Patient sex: M
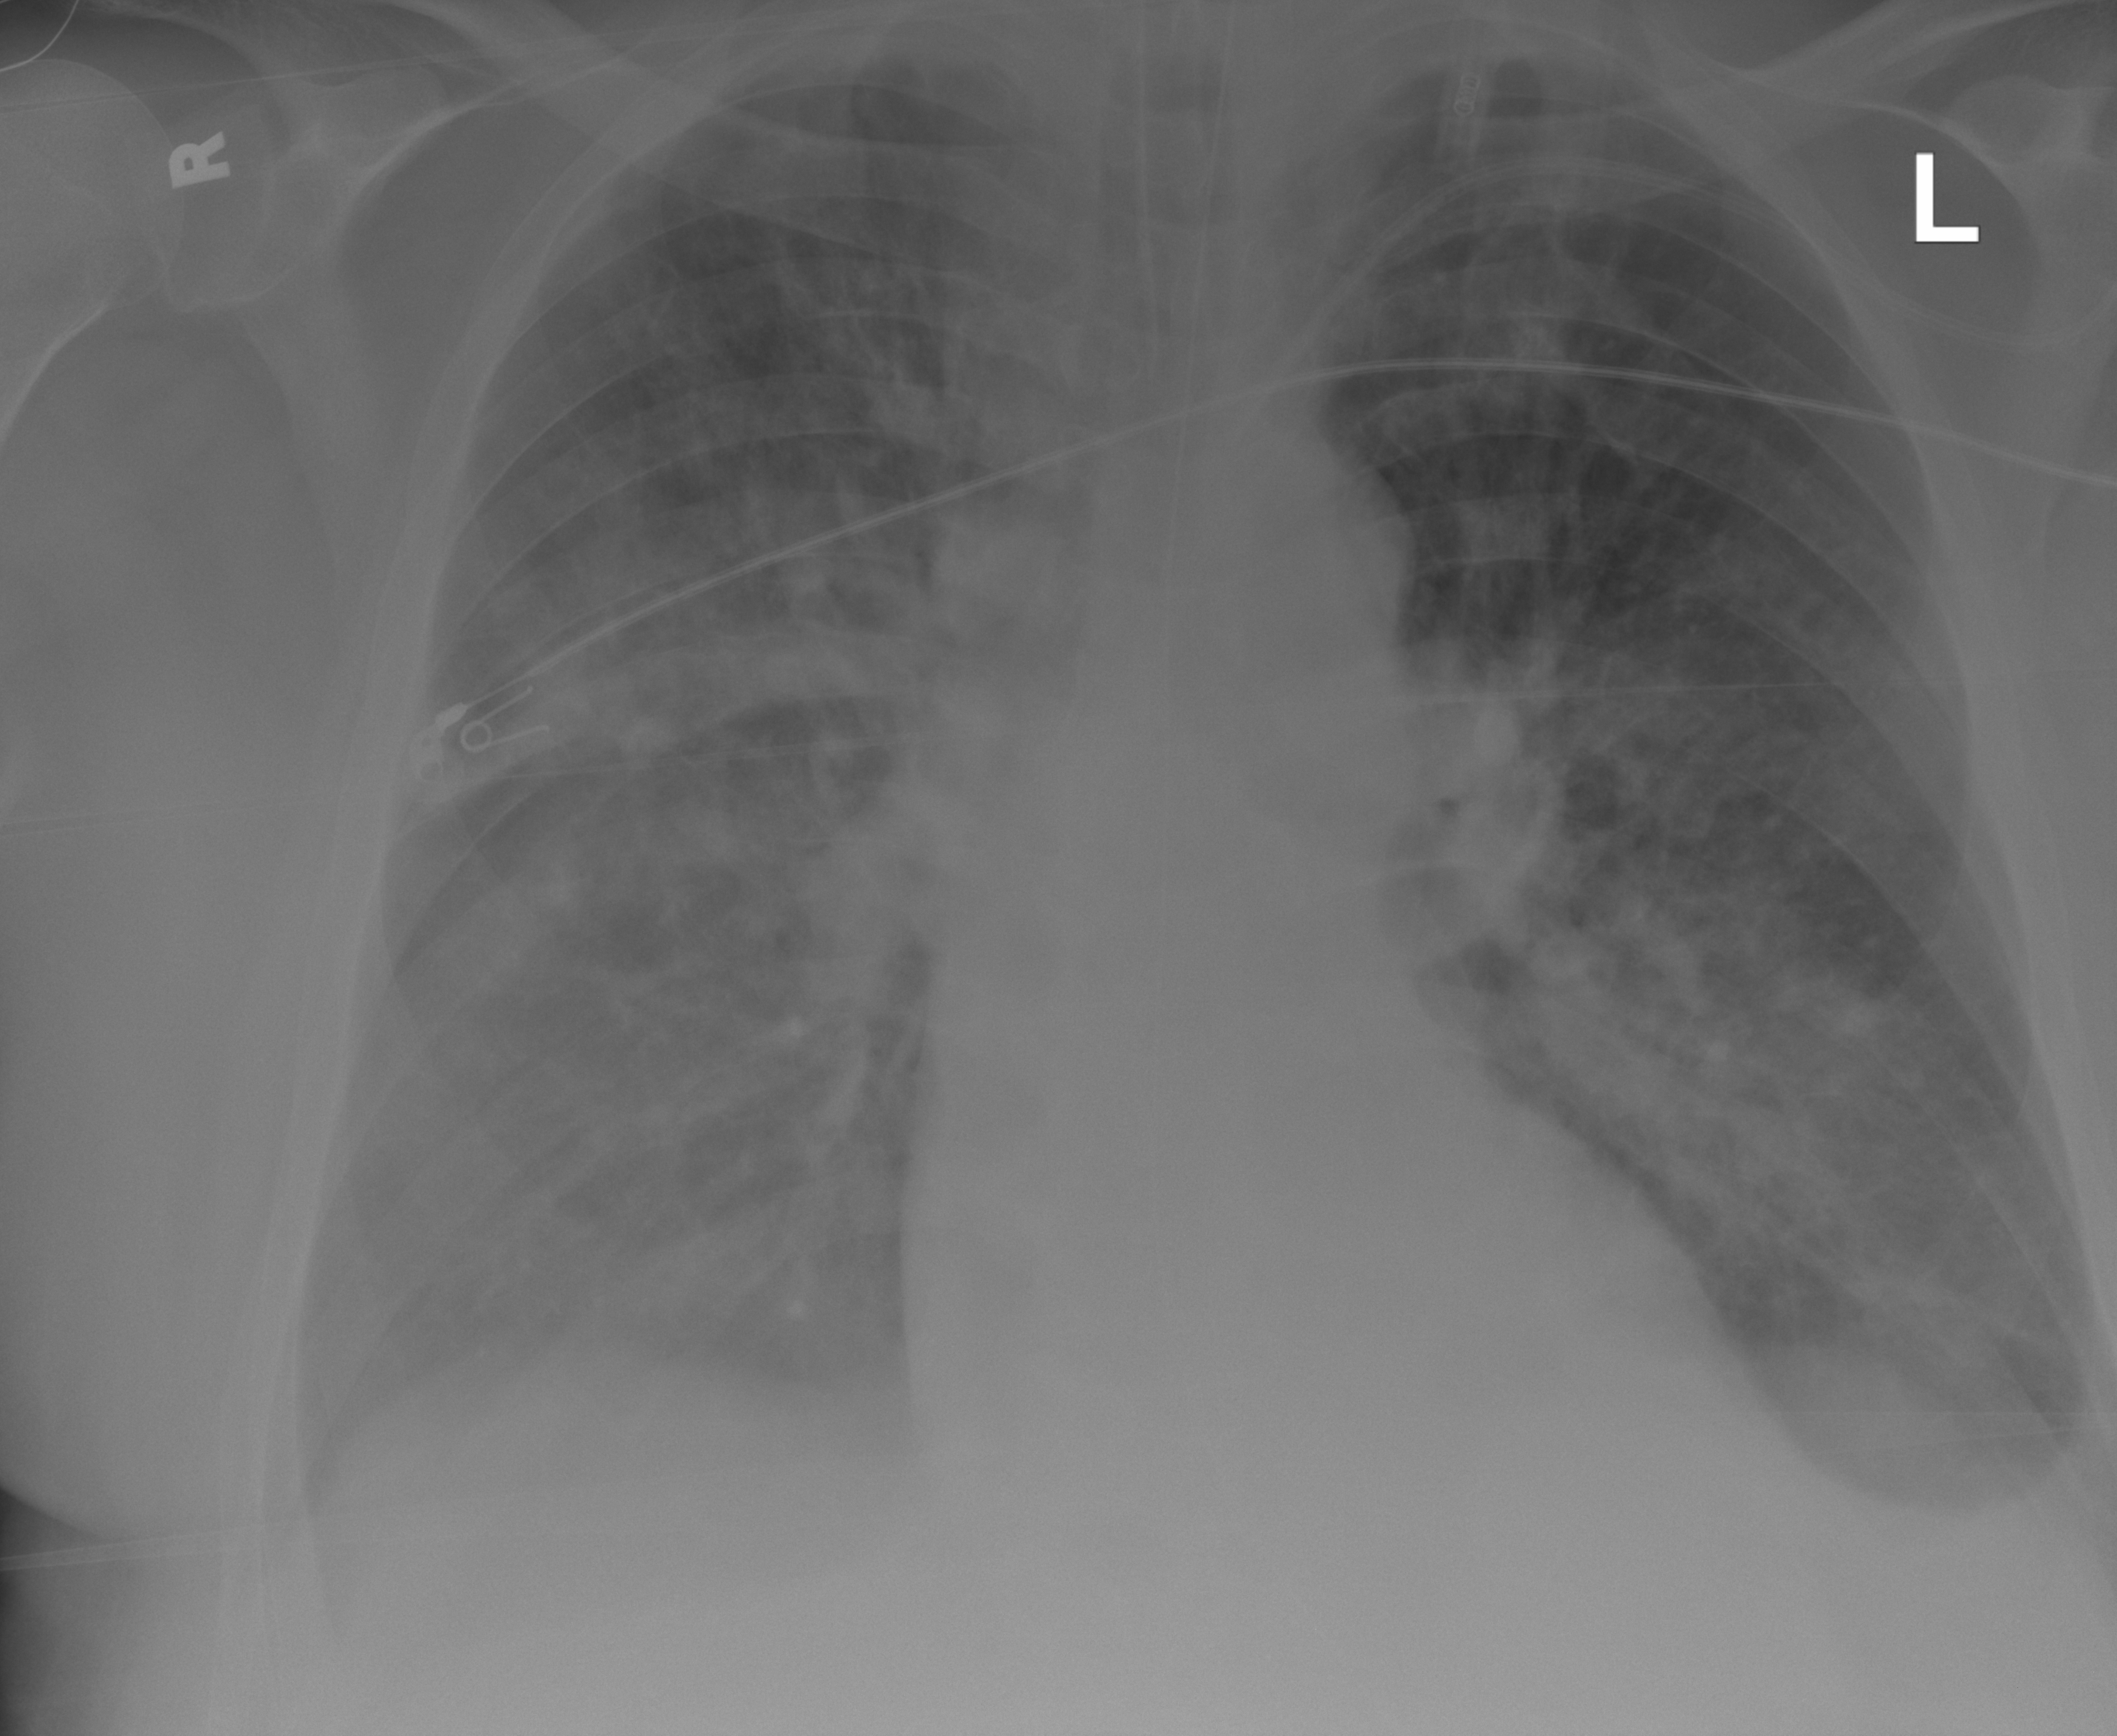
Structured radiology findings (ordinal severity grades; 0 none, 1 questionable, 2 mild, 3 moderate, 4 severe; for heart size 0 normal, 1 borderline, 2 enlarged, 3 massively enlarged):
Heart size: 0
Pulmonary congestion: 2
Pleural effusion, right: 2
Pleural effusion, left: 0
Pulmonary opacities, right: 2
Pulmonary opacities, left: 2
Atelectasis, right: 0
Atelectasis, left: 2